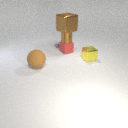
small red rubber cube below small brown metal cylinder